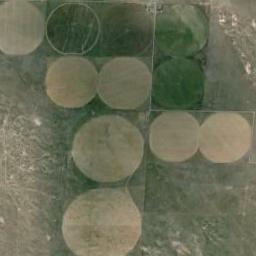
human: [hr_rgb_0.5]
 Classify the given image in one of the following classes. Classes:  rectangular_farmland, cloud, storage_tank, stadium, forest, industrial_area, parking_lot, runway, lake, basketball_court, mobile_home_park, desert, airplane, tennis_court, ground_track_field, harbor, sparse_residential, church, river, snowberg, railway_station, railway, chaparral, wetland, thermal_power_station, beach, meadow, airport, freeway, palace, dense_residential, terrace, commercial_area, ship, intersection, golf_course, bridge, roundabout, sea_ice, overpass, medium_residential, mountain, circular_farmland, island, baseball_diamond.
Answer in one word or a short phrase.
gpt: circular_farmland